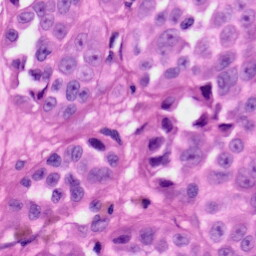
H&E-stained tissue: Skin